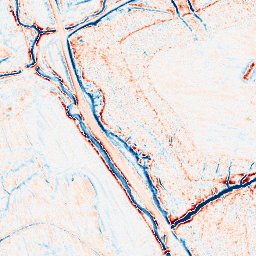
Category: edge_preserving
Decomposition family: anisotropic_diffusion
Decomposition parameters: iterations: 20
kappa: 10
gamma: 0.1
Upsampling method: quartic
Upsampling parameters: scale: 4
Upsampling scale: 4